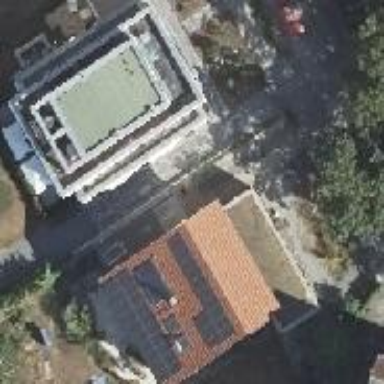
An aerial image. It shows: View of apartment building.